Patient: sex M, age 55
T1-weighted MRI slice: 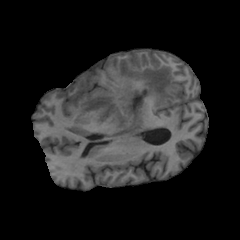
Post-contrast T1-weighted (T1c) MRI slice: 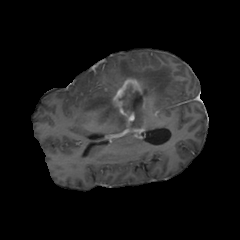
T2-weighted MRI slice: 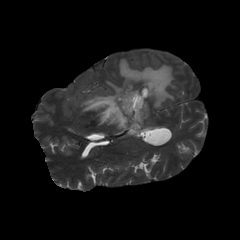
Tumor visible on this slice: yes
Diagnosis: Glioblastoma, IDH-wildtype
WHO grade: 4